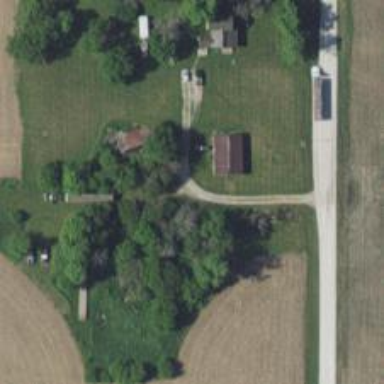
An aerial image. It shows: Driveway.